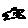
Label: fish